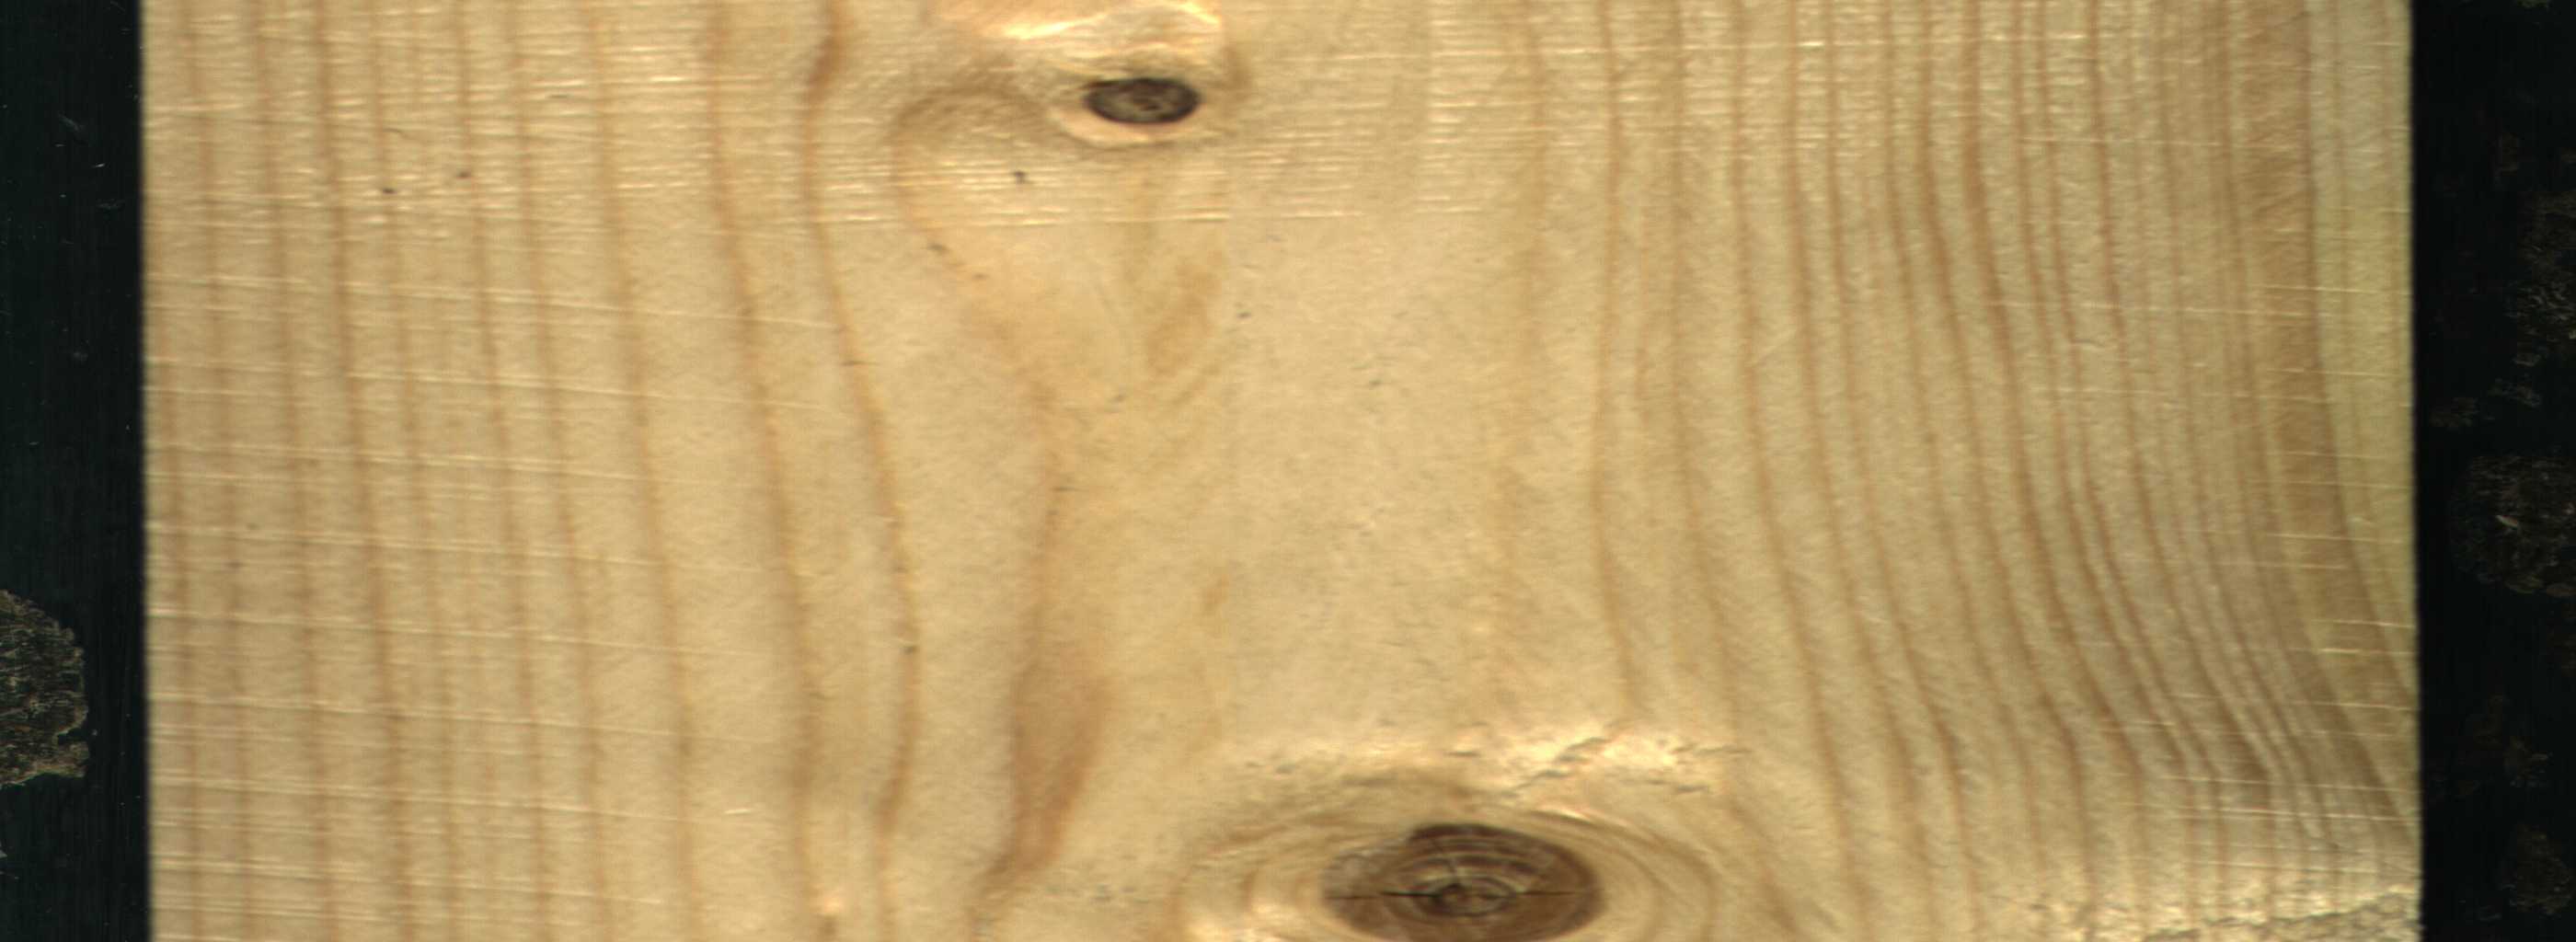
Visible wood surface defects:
knot_with_crack
Dead_Knot